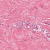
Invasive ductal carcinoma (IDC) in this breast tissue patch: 0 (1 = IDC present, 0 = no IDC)